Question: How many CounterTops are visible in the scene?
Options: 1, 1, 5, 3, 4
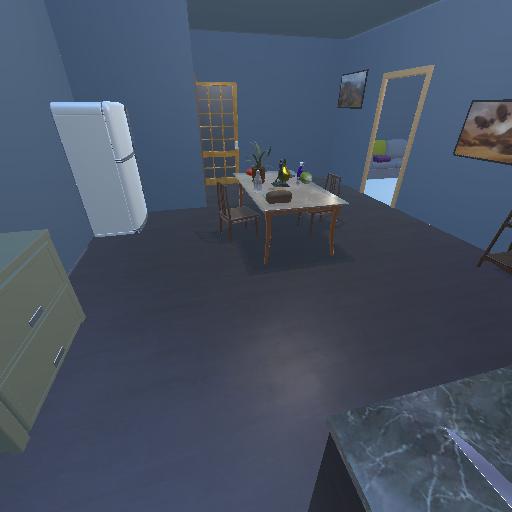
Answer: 1